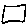
Label: square